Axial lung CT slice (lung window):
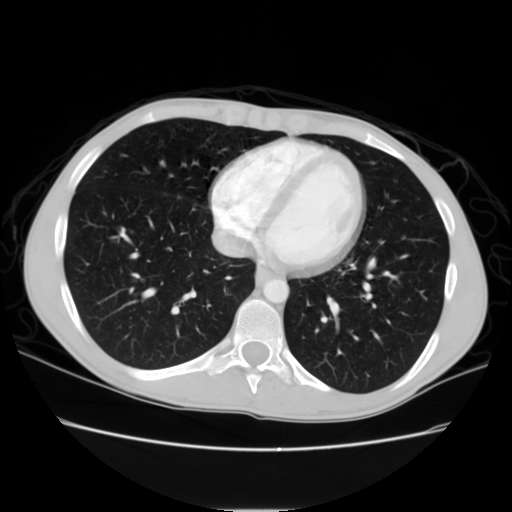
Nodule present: no